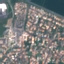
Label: Residential